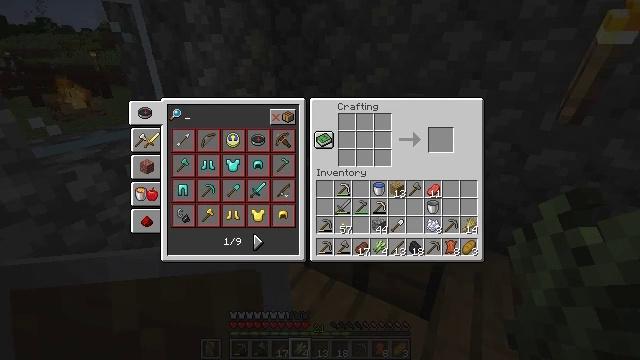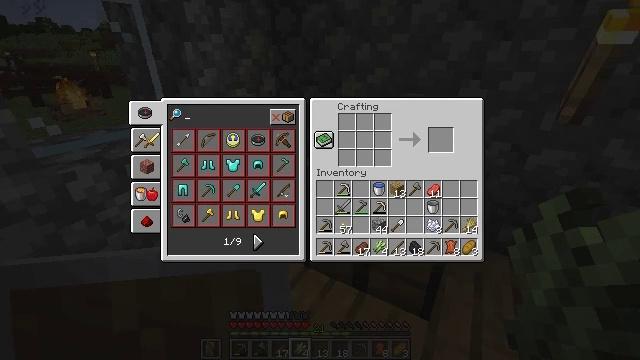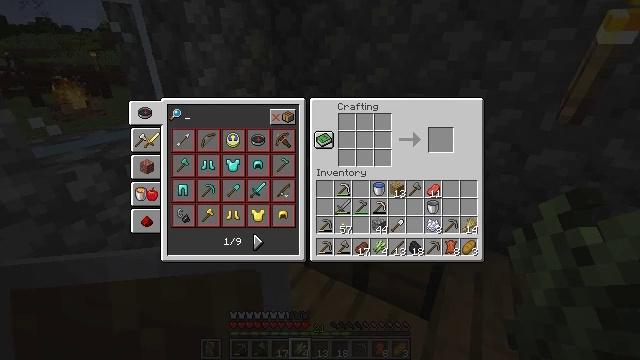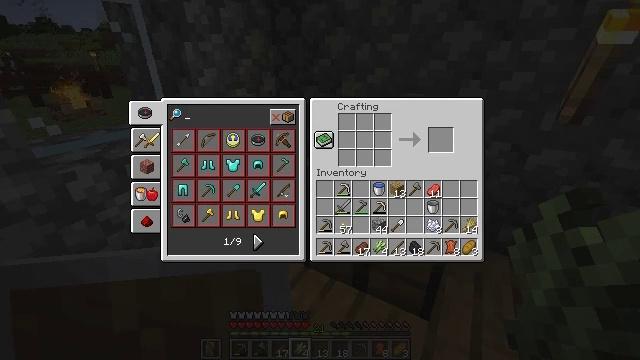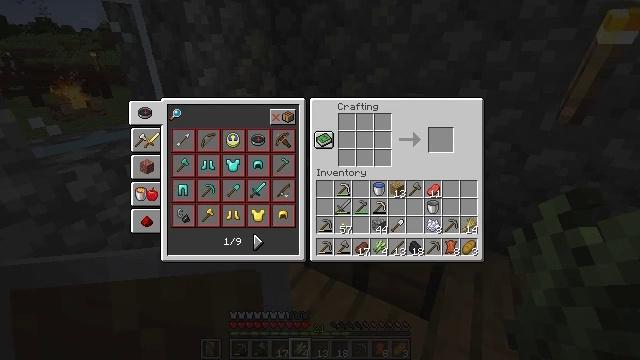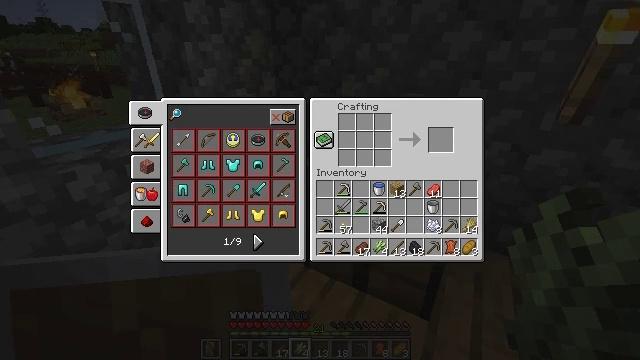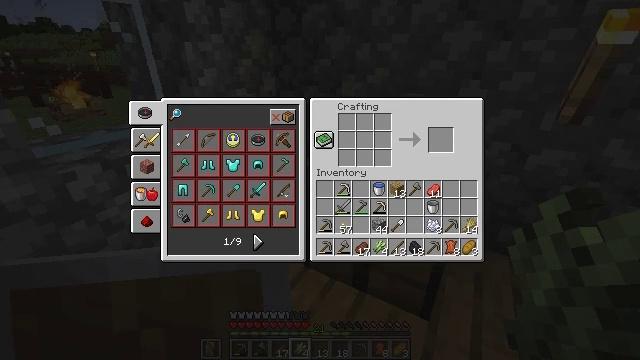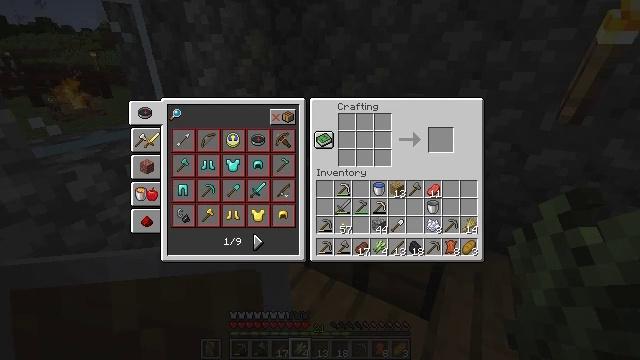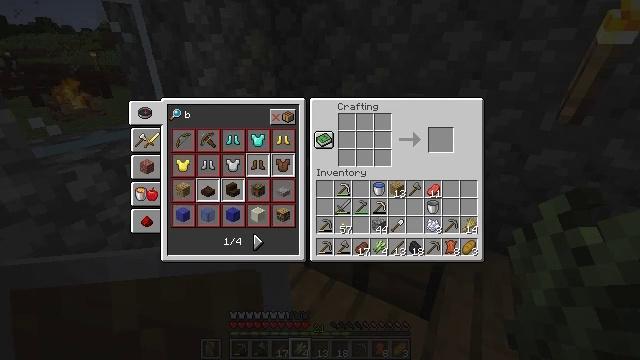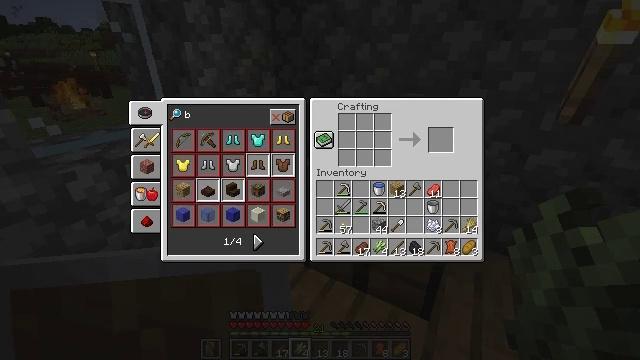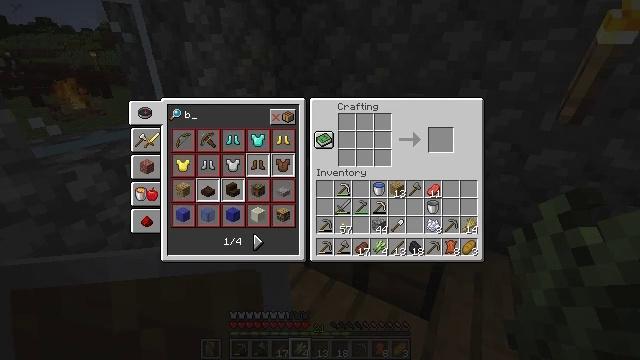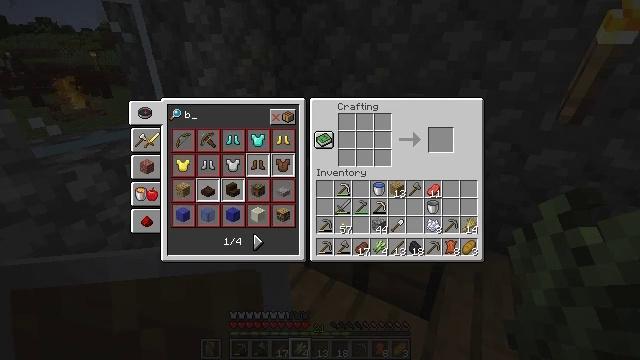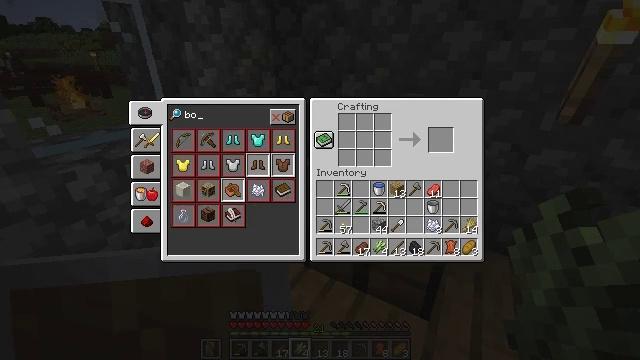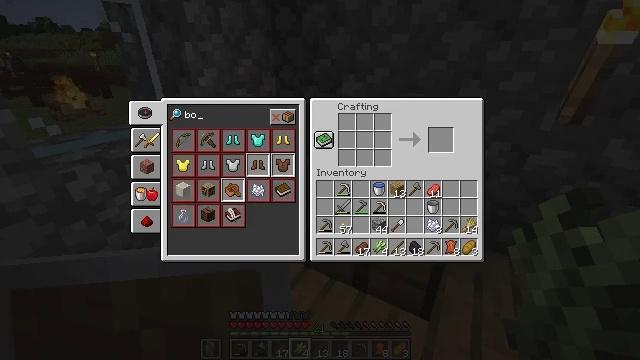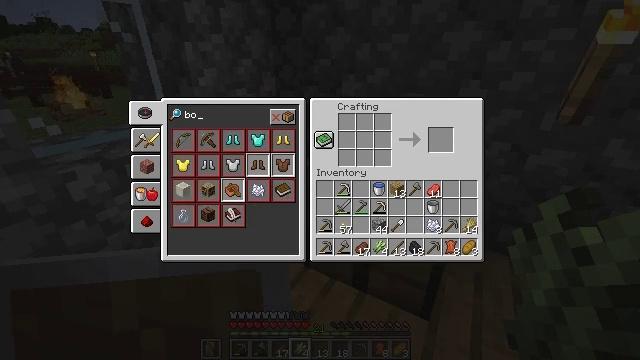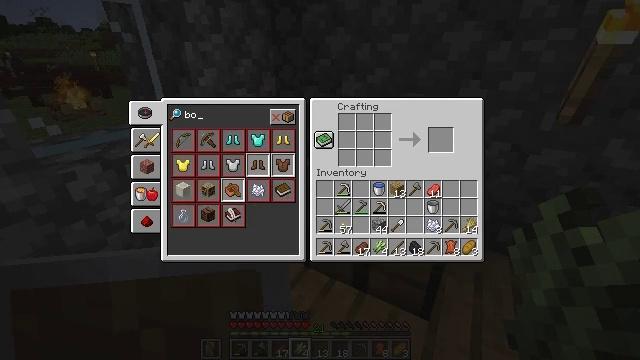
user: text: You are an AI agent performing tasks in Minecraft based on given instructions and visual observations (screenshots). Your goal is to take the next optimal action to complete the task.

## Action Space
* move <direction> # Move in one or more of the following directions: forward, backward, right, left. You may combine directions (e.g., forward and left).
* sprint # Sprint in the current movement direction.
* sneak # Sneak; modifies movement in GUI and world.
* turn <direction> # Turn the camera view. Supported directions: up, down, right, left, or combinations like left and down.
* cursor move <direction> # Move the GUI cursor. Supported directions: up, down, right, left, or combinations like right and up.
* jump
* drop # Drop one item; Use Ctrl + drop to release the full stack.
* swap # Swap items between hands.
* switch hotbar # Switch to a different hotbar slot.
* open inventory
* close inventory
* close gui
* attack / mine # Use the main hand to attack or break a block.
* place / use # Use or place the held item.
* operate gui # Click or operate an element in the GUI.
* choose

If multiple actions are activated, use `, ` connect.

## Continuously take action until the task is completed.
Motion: motion action
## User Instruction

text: In the crafting table, craft some paper.
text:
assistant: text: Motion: no_op
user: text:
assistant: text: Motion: no_op
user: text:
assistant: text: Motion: no_op
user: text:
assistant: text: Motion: no_op
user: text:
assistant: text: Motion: no_op
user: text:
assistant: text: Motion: no_op
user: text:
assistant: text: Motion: no_op
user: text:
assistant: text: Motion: no_op
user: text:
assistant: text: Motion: no_op
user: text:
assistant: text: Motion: no_op
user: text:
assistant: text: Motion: no_op
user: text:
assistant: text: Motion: no_op
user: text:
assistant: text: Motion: no_op
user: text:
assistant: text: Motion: no_op
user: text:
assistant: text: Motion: no_op
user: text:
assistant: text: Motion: no_op
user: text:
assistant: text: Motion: no_op
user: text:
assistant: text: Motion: no_op
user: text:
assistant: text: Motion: no_op
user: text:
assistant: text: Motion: no_op
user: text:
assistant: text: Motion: no_op
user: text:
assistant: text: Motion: no_op
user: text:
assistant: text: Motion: no_op
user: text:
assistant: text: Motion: no_op
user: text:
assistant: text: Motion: no_op
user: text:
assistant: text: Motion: no_op
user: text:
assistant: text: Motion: no_op
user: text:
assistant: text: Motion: no_op
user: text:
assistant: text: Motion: no_op
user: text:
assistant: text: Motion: no_op